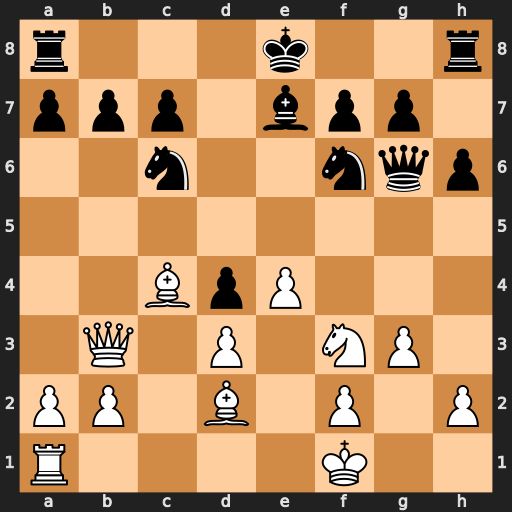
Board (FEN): r3k2r/ppp1bpp1/2n2nqp/8/2BpP3/1Q1P1NP1/PP1B1P1P/R4K2
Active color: w
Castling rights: kq
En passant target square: -
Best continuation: Qxb7 O-O Qxc6